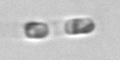
Label: Skeletonema